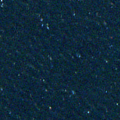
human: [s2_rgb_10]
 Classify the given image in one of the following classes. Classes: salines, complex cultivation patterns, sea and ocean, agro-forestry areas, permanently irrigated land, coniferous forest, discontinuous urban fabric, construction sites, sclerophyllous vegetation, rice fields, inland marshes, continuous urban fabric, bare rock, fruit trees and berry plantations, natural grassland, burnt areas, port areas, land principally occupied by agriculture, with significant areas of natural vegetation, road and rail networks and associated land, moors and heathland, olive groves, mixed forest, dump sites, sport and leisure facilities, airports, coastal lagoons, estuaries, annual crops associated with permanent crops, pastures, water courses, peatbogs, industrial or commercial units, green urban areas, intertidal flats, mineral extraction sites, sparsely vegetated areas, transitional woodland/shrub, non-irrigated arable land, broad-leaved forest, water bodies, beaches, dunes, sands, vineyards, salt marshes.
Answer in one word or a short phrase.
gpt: sea and ocean